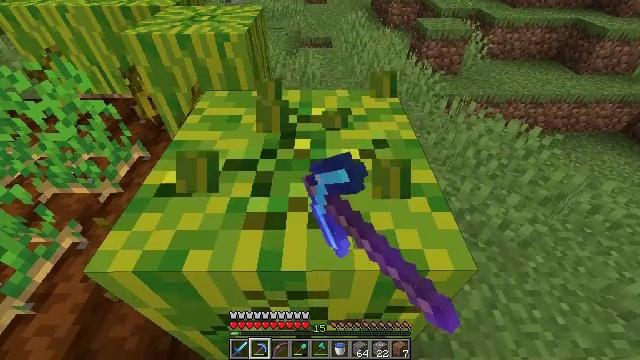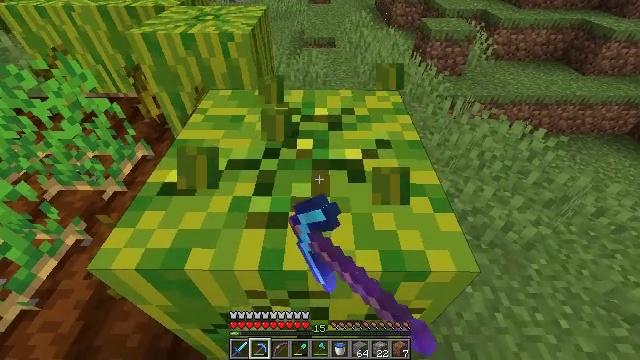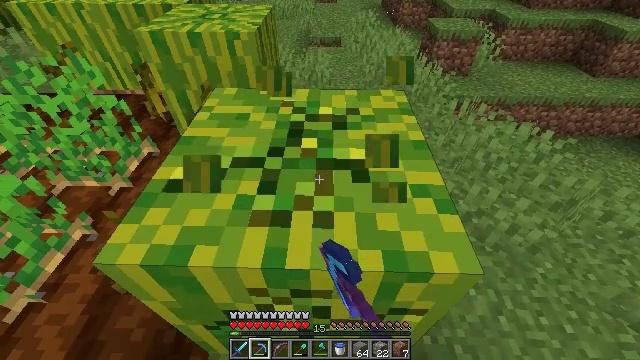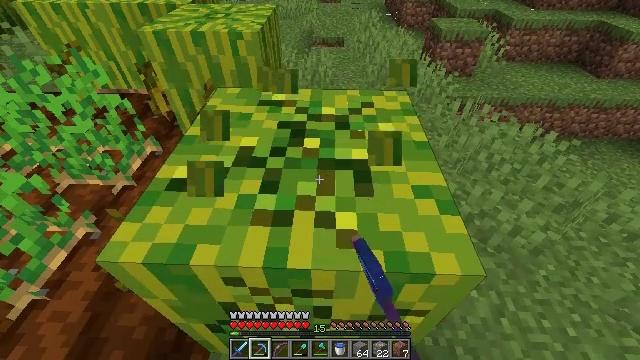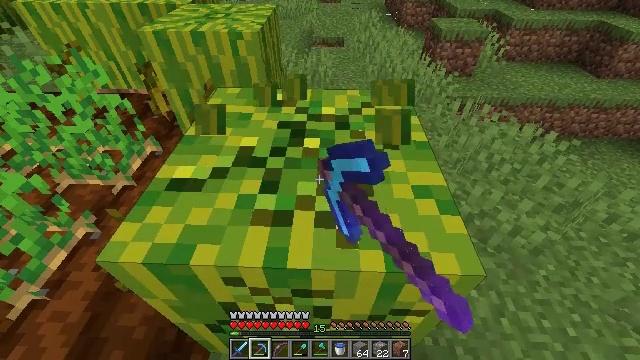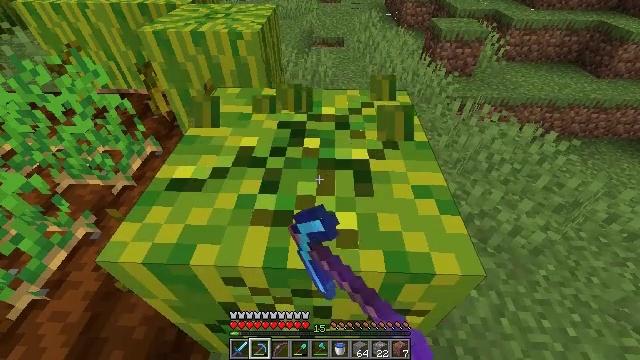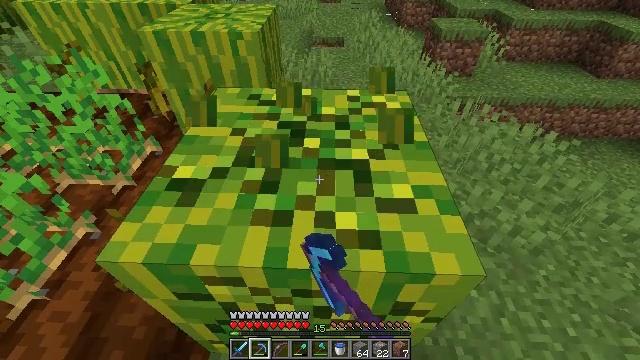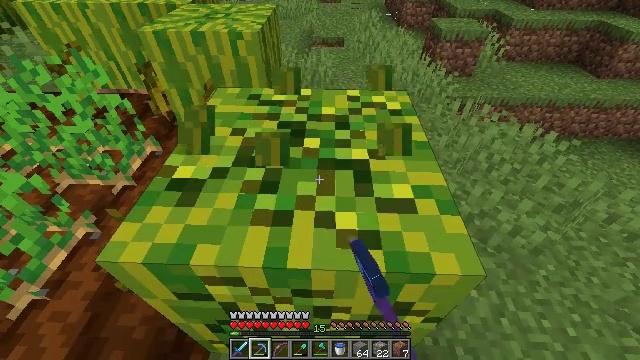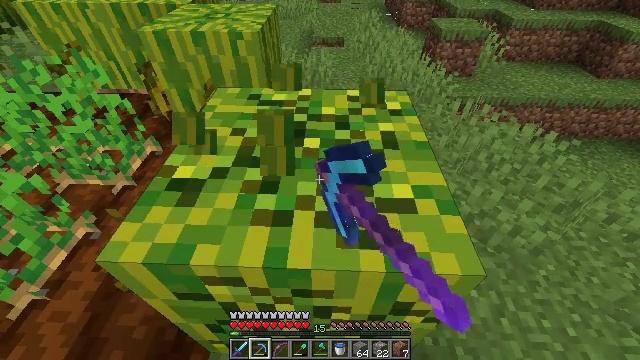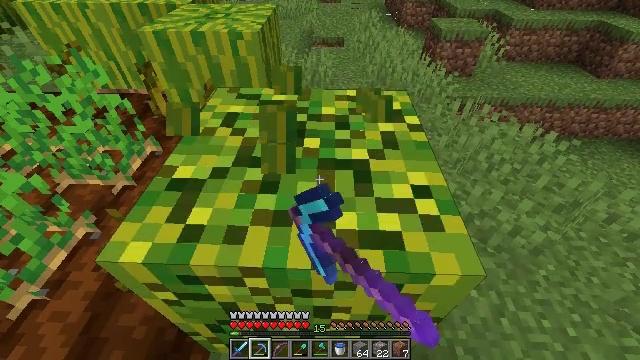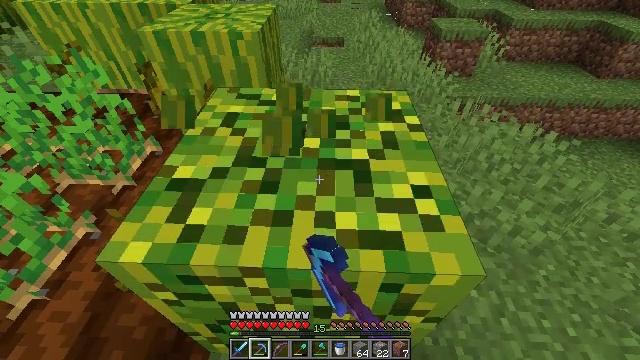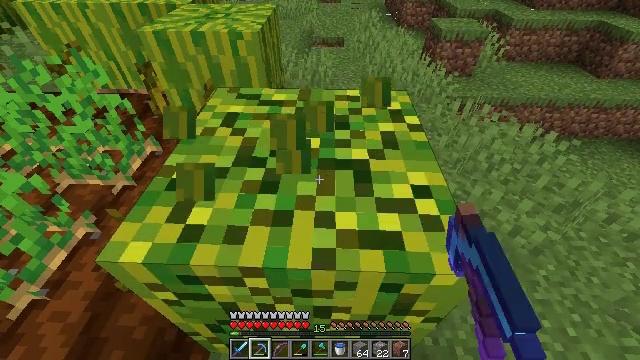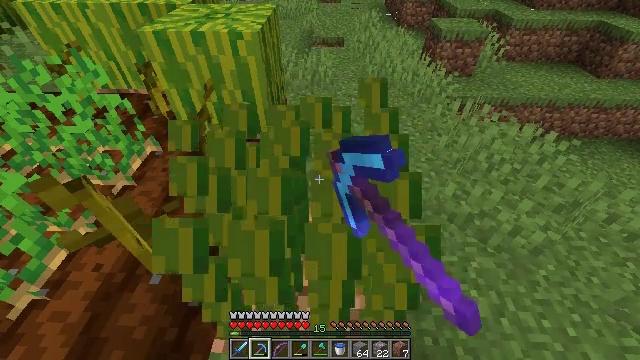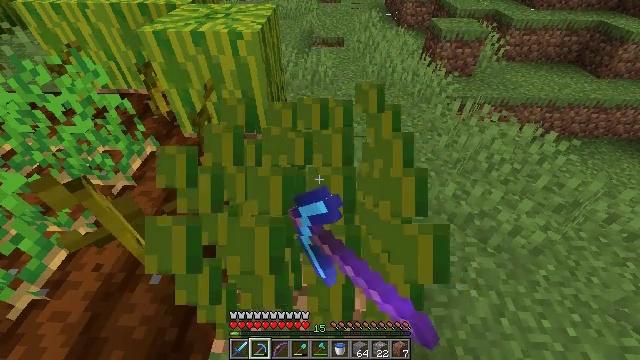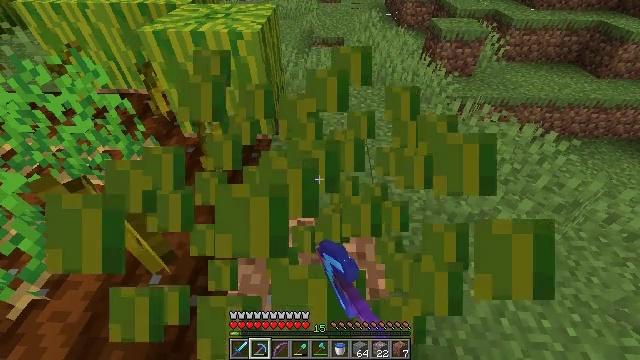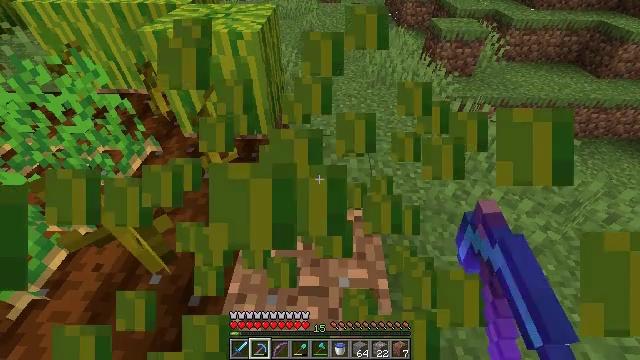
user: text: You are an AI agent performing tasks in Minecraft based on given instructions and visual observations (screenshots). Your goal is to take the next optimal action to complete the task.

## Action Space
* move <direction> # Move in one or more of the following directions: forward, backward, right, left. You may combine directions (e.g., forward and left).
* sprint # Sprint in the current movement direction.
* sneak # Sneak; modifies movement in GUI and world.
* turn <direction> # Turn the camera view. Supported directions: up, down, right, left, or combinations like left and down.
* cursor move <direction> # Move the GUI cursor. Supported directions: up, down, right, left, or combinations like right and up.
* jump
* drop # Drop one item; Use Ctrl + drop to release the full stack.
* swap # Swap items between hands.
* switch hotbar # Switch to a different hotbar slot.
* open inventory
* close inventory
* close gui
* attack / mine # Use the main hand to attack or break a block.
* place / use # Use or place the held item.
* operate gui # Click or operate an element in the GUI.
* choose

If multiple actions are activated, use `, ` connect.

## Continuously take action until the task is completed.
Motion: motion action
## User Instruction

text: Break the melon to get slices.
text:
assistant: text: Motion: attack / mine
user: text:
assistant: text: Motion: turn left, attack / mine
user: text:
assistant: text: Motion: attack / mine
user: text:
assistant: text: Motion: attack / mine
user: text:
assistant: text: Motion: attack / mine
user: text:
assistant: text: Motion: attack / mine
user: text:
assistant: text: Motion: attack / mine
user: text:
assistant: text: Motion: attack / mine
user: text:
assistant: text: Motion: attack / mine
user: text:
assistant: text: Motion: attack / mine
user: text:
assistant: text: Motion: attack / mine
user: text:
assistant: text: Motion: attack / mine
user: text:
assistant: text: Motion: attack / mine
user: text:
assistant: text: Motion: attack / mine
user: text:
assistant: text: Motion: attack / mine
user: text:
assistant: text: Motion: attack / mine
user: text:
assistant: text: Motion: attack / mine
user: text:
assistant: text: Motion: attack / mine
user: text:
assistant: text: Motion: no_op
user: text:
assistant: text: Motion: move forward
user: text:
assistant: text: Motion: move forward
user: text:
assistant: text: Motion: move forward
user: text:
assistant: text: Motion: no_op
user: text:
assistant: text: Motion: no_op
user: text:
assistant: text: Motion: no_op
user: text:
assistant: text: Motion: no_op
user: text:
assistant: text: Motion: no_op
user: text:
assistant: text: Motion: no_op
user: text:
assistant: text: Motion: no_op
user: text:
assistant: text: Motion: no_op